Interaction volume radius: 5 \u00c5
Interaction volume height: 25 \u00c5
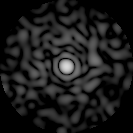
Disorder parameter: 0.8161